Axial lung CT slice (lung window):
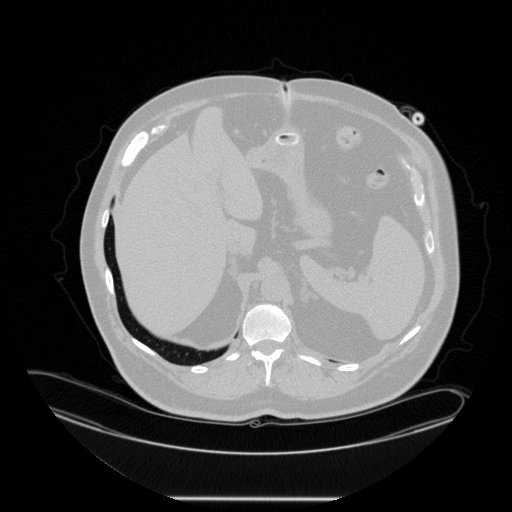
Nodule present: no